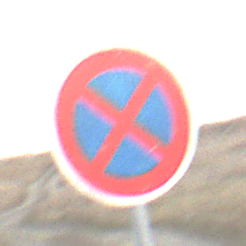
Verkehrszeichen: AbsolutesHalteverbot
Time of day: SunriseSunset
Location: Outdoor (RoadRail)
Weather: PartlyCloudy
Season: NotSpecified
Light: Natural